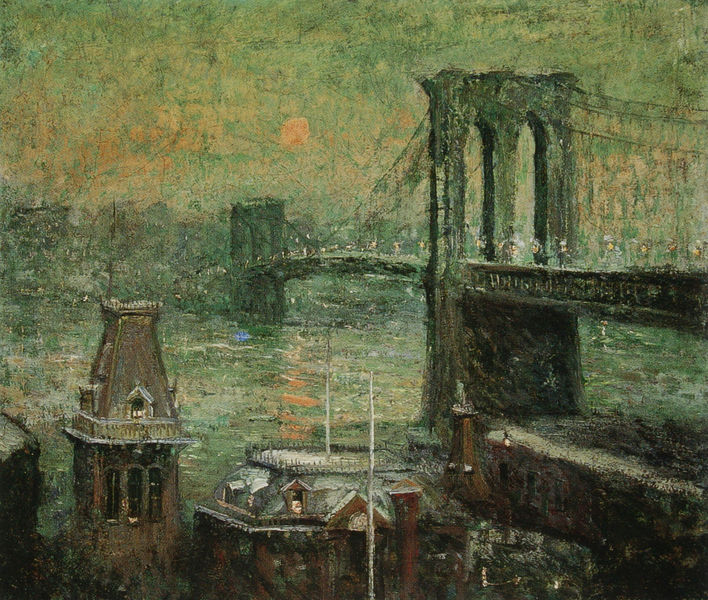
Titel: Brooklyn Bridge
Künstler: Ernest Lawson
Standort: Chicago (Illinois)
Institution: Terra Foundation for the Arts
Schlagwörter: gemälde, himmel, wasser, wolken, fluss, grün, impressionismus, stadt, ufer, abend, braun, fenster, grau, lampen, laternen, licht, lichter, nacht, orange, paris, pfeiler, weiss, dach, gebäude, haus, rot, öl, häuser, morgen, spiegelung, brücke, sonne, turm, dächer, giebel, abendsonne, dunst, nebel, sonnenuntergang, seine, ölgemälde, seile, turner, stimmung, impression, mond, stangen, tore, spitzbogen, london, brückenpfeiler, tower, hängebrücke, expresionismus, william turner, new york, themse, brooklyn bridge, san francisco, brooklyn, hudson, bridge, golden gate bridge, san franzisco, spiegelung im wasser, new york city, abend+, fleckiger farbauftrag, flirrendes wasser, pastellige farben, bruecle, zonne